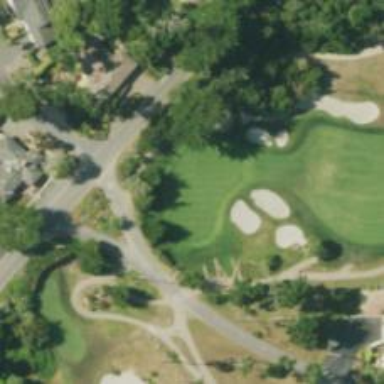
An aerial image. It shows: Golf hole.